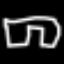
Label: pants